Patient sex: M
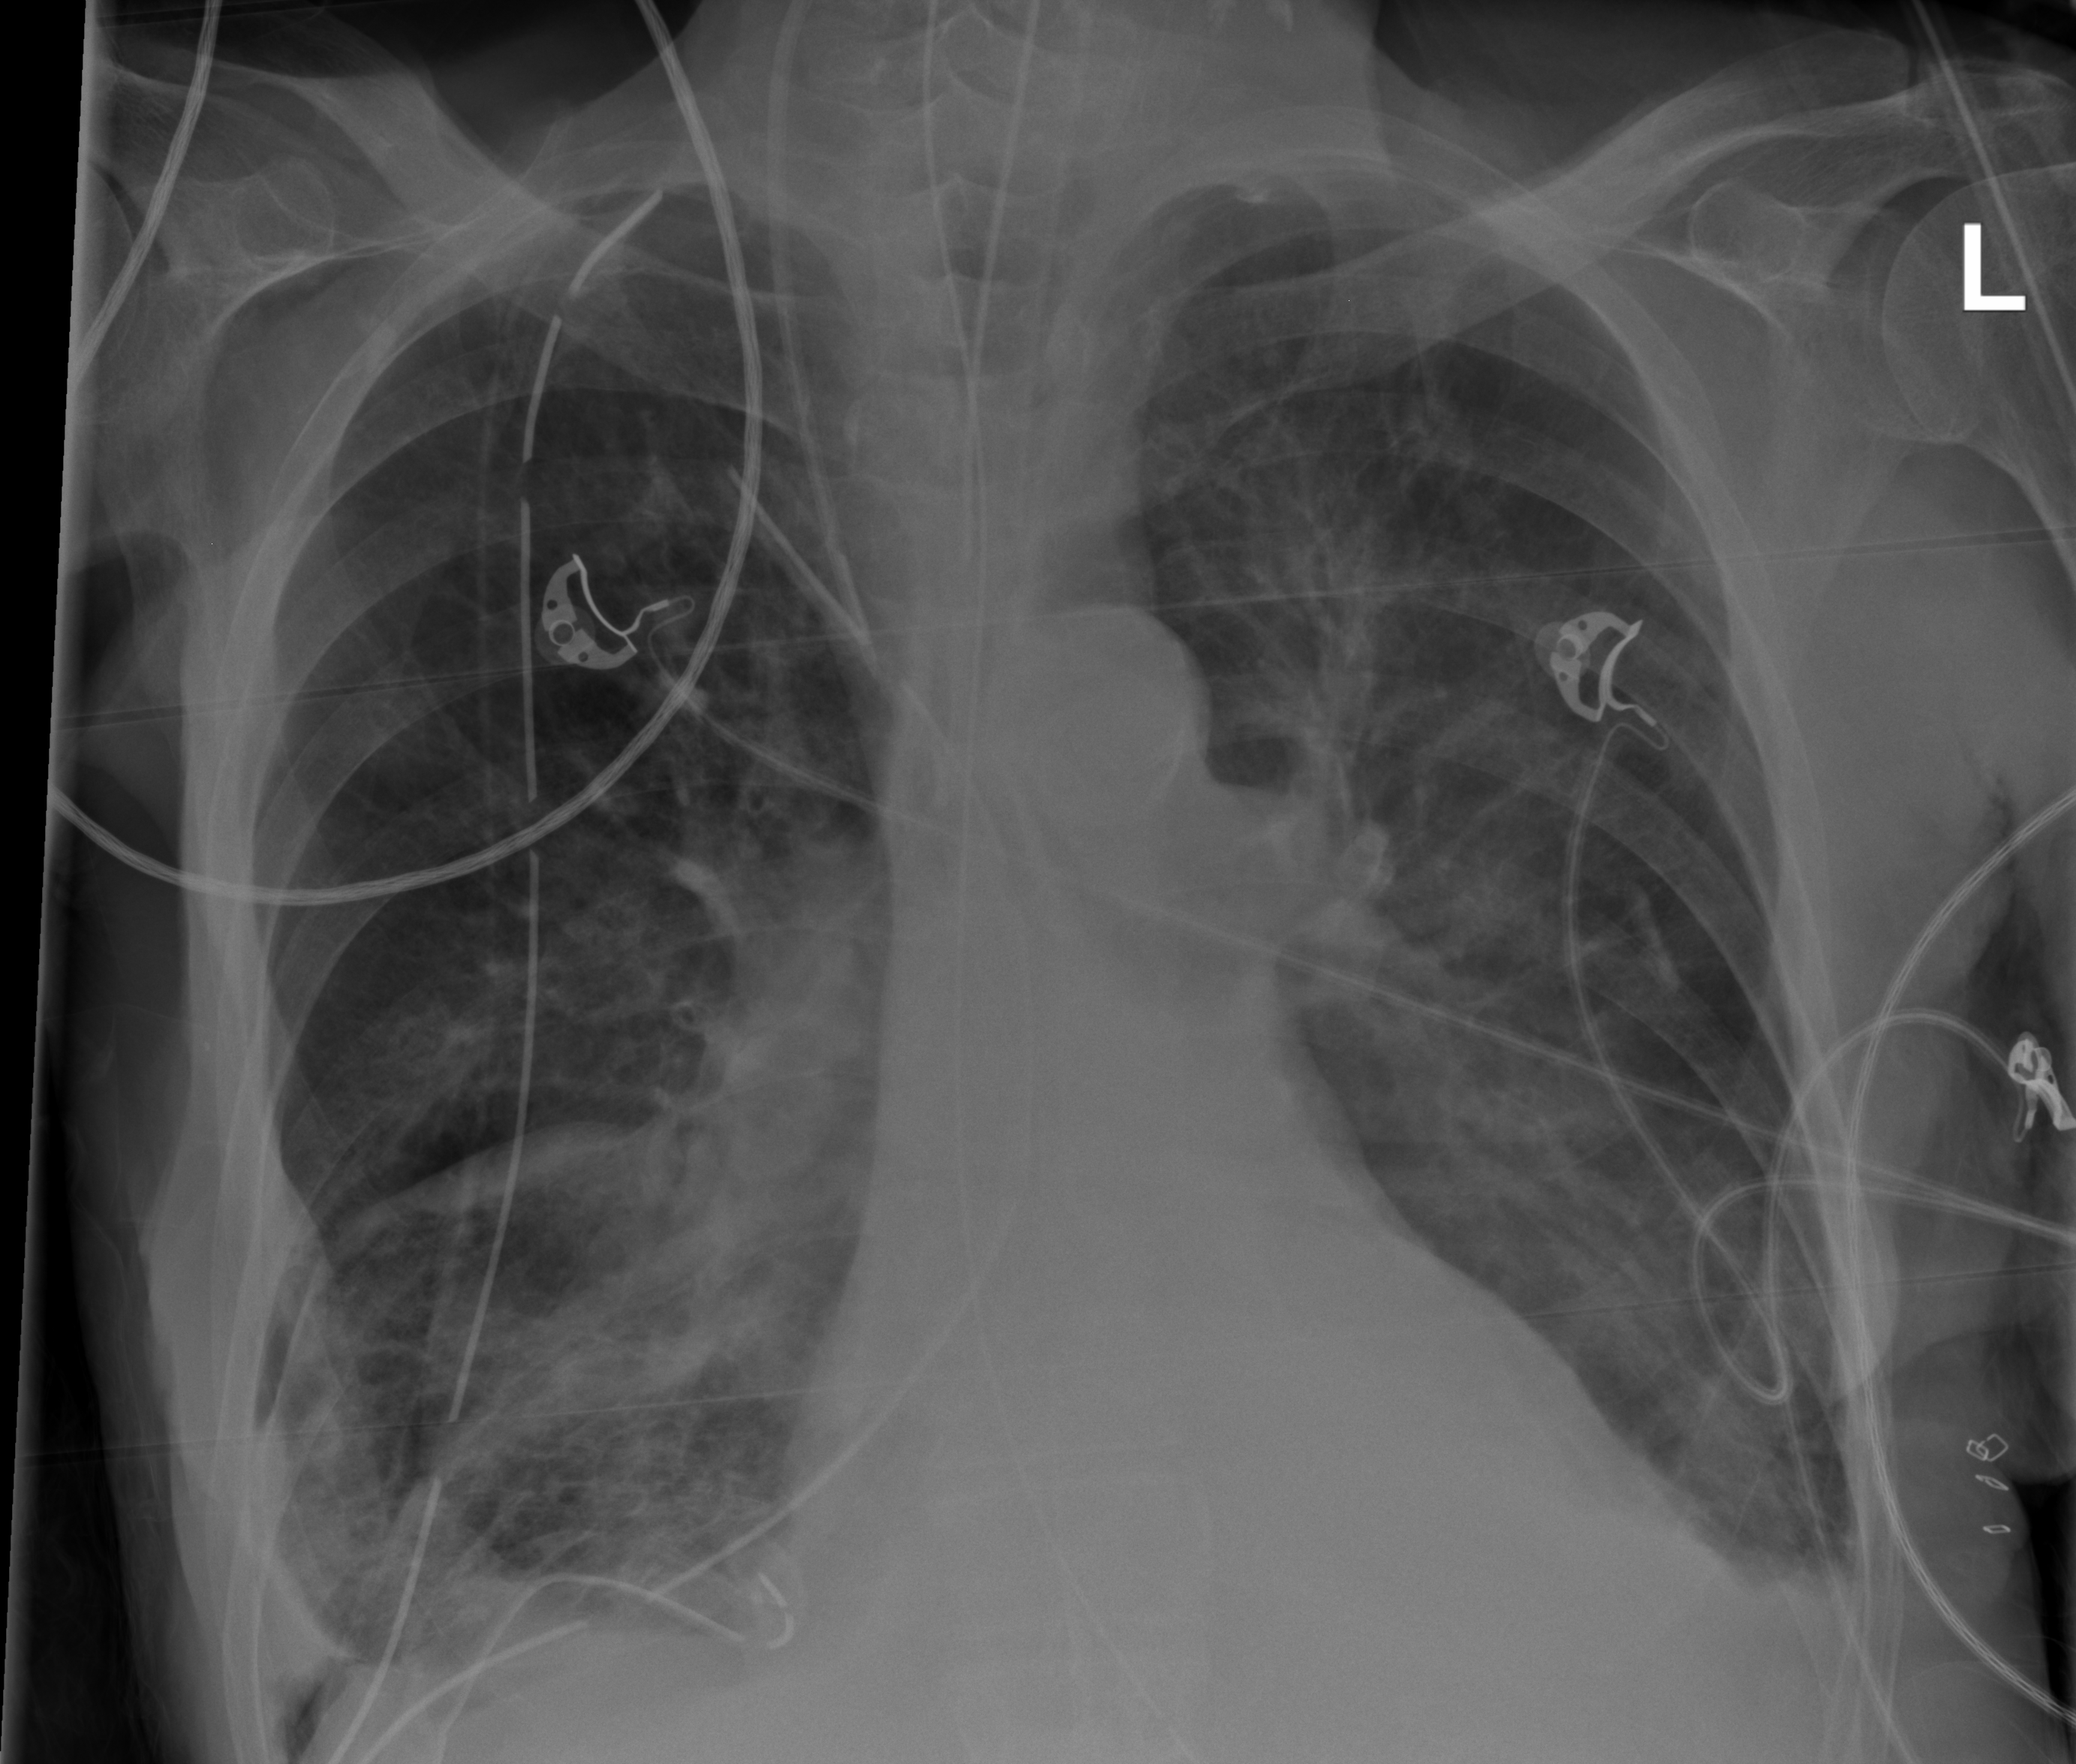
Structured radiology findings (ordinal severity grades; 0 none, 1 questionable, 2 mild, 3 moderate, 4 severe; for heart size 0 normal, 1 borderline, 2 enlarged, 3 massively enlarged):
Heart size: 1
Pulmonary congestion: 2
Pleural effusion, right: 2
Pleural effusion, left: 1
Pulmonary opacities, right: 0
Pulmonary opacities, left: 2
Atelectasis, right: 3
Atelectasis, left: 2